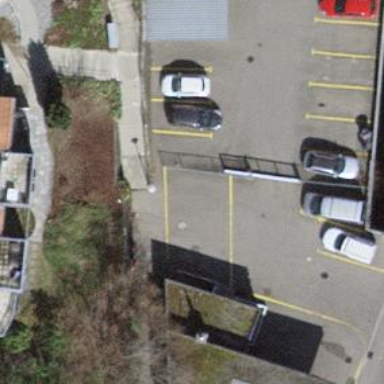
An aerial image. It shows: Gate.